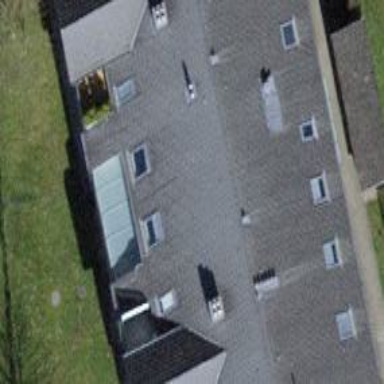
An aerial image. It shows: Building with tile roof.